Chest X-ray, AP view. Patient: 55 years old, sex F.
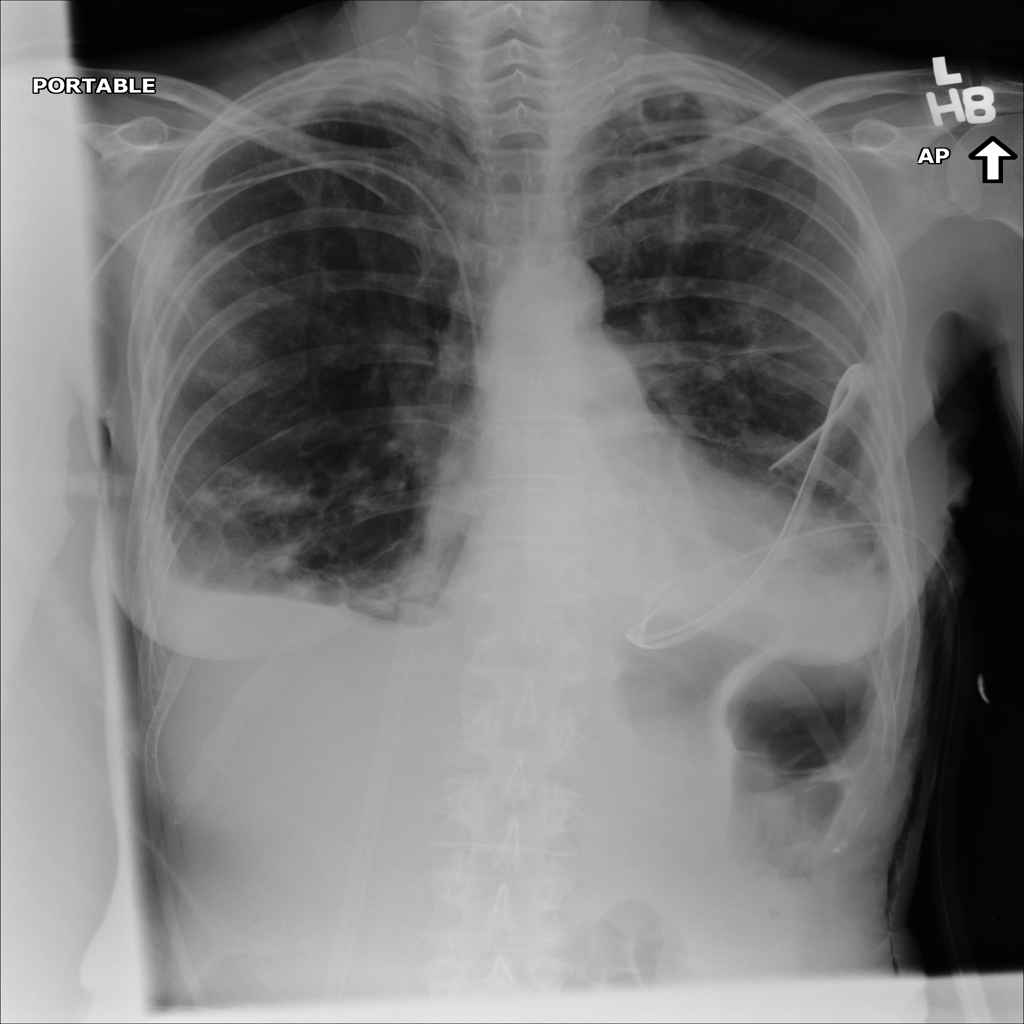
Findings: Fibrosis, Pneumothorax